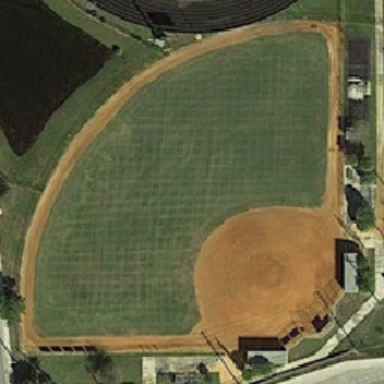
The stadium is full of squares .